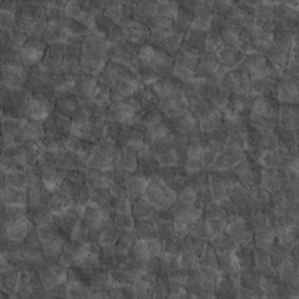
Label: non_frost